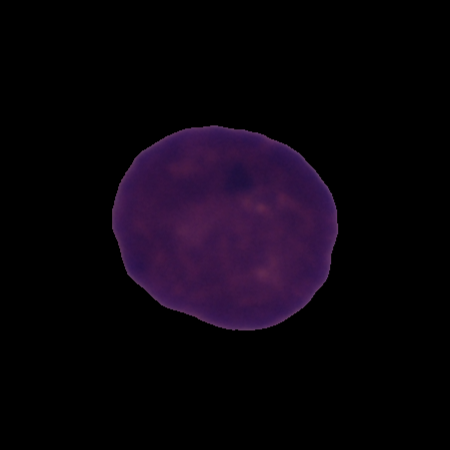
Label: cancer